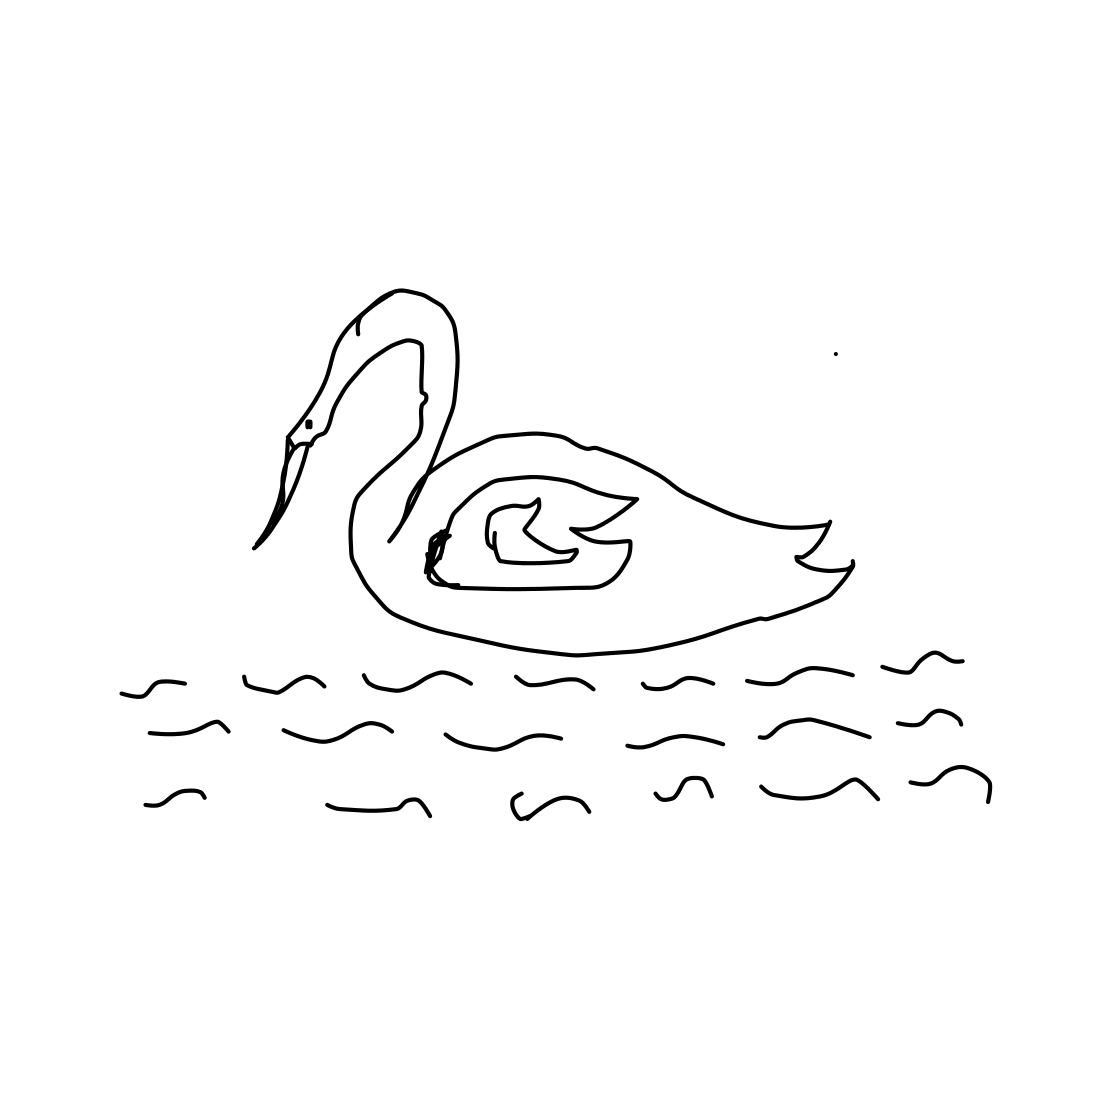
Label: swan